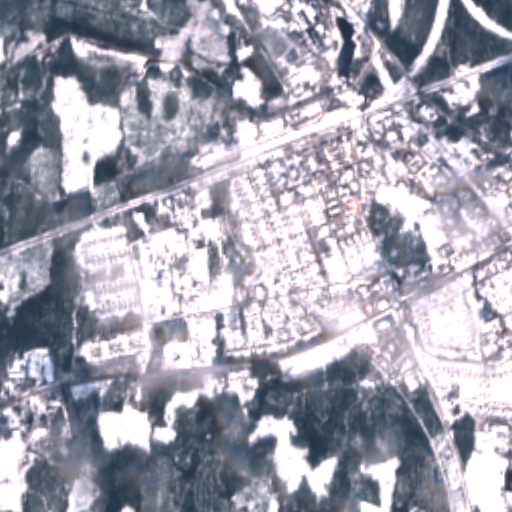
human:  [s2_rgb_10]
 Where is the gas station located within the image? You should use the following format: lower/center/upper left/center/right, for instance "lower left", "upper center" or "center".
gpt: The gas station is located in the lower center of the image.
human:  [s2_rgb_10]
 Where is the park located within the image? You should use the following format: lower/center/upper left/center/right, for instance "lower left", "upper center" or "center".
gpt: The park is located in the center right of the image.
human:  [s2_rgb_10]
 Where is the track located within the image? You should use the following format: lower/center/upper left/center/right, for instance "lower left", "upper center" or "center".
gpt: The track is located in the center right of the image.
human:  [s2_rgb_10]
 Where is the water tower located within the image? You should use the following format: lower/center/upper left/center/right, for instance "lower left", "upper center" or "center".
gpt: The water tower is located in the center right of the image.
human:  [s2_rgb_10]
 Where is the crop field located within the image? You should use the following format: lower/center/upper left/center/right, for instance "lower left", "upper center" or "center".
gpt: There is no crop field in the image.